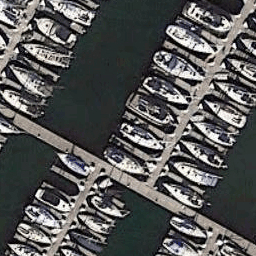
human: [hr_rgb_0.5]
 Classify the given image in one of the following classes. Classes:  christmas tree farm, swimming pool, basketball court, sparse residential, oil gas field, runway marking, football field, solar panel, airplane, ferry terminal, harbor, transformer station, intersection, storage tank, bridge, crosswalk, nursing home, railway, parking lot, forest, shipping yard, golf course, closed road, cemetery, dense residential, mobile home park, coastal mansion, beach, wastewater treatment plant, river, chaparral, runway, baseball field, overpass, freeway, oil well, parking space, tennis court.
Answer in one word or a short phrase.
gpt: harbor